Question: I have following three sets of integers like the following:
'''
set0 = {1} //this will always be a singleton set.
set1 = {2, 3, 4, 5}
set2 = {6, 7}
'''
I have a graph that has edges which are either from set1 to set2 OR set2 to set3, thus forming a clear tree-like hierarchy of vertices.
'''
Set0 -- Set1 -- Set2
'''
To display this tree-like graph I created a 'DelegateForest' and 'TreeLayout'
'''
package Test;
import java.util.HashSet;
import java.util.Set;
import javax.swing.JFrame;
import javax.swing.JPanel;
import edu.uci.ics.jung.algorithms.layout.Layout;
import edu.uci.ics.jung.algorithms.layout.TreeLayout;
import edu.uci.ics.jung.graph.DelegateForest;
import edu.uci.ics.jung.graph.Forest;
import edu.uci.ics.jung.graph.Graph;
import edu.uci.ics.jung.visualization.VisualizationViewer;
import edu.uci.ics.jung.visualization.decorators.ToStringLabeller;
class Main{
public static void main(String[] args){
Set<Integer> set0 = new HashSet<Integer>();
Set<Integer> set1 = new HashSet<Integer>();
Set<Integer> set2 = new HashSet<Integer>();
set0.add(1);
set1.add(2);
set1.add(3);
set1.add(4);
set1.add(5);
set2.add(6);
set2.add(7);
JFrame frame = new JFrame();
frame.add(createGraphPanel(set0, set1, set2));
frame.pack();
frame.setVisible(true);
}
private static JPanel createGraphPanel( Set<Integer> setZero, Set<Integer> firstSet, Set<Integer> secondSet) {
// create a graph
Graph<Integer, String> graph = new DelegateForest<Integer, String>();
Integer vertex1 = setZero.iterator().next();
for (Integer i : firstSet) {
graph.addEdge(vertex1+"-"+i, vertex1, i);
}
Layout<Integer, String> layout = new TreeLayout<Integer, String>((Forest<Integer, String>) graph);
VisualizationViewer<Integer, String> vv = new VisualizationViewer<Integer,String>(layout);
vv.getRenderContext().setVertexLabelTransformer(
new ToStringLabeller<Integer>());
return vv;
}
}
'''
However, the graph that I got (currently, just containing set1 and set2) looks like this

I would like to do a couple of things to this graph:
1. Instead of the nodes flowing from top to bottom, I would like them to flow form left to right. (Something like rotating it by 90 degrees)
2. Currently, the layout algorithm makes sure that there is no overlap, which spreads the nodes for set2 in a linear fashion. If the set2 is huge it would go beyond the bounds of the panel. I don't mind overlap and would like these nodes to appear close together as a cluster with partial overlaps allowed.
How can I achieve the two requirements?
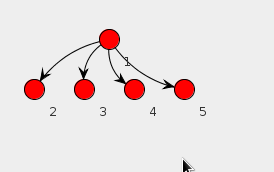
Answer: I've extended the TreeLayout class and swapped all the x / y variables. This should display the tree horizontally. However, you'll have to add your own code to prevent the vertices from being placed in a line (perhaps use a bounding box and start at the top once you go past it).
'''
public class HorizontalOverlappingTreeLayout<V, E> extends TreeLayout<V, E> {
public static void main(String[] args) {
Set<Integer> set0 = new HashSet<Integer>();
Set<Integer> set1 = new HashSet<Integer>();
Set<Integer> set2 = new HashSet<Integer>();
set0.add(1);
set1.add(2);
set1.add(3);
set1.add(4);
set1.add(5);
set2.add(6);
set2.add(7);
JPanel panel = new JPanel();
Graph<Integer, String> graph = new DelegateForest<Integer, String>();
Integer vertex1 = set0.iterator().next();
for (Integer i : set1) {
graph.addEdge(vertex1 + "-" + i, vertex1, i);
}
Layout<Integer, String> layout = new HorizontalOverlappingTreeLayout<Integer, String>(
(Forest<Integer, String>) graph);
VisualizationViewer<Integer, String> vv = new VisualizationViewer<Integer, String>(layout);
vv.getRenderContext().setVertexLabelTransformer(new ToStringLabeller<Integer>());
panel.add(vv);
JFrame frame = new JFrame();
frame.add(panel);
frame.pack();
frame.setVisible(true);
}
public HorizontalOverlappingTreeLayout(Forest<V, E> g) {
super(g);
}
@Override
protected void buildTree() {
this.m_currentPoint = new Point(0, 20);
Collection<V> roots = TreeUtils.getRoots(graph);
if (roots.size() > 0 && graph != null) {
calculateDimensionY(roots);
for (V v : roots) {
calculateDimensionY(v);
m_currentPoint.y += this.basePositions.get(v) / 2 + this.distY;
buildTree(v, this.m_currentPoint.y);
}
}
// TODO: removed code here
}
@Override
protected void buildTree(V v, int y) {
if (!alreadyDone.contains(v)) {
alreadyDone.add(v);
// go one level further down
this.m_currentPoint.x += this.distX;
this.m_currentPoint.y = y;
this.setCurrentPositionFor(v);
int sizeYofCurrent = basePositions.get(v);
int lastY = y - sizeYofCurrent / 2;
int sizeYofChild;
int startYofChild;
for (V element : graph.getSuccessors(v)) {
sizeYofChild = this.basePositions.get(element);
startYofChild = lastY + sizeYofChild / 2;
buildTree(element, startYofChild);
lastY = lastY + sizeYofChild + distY;
}
this.m_currentPoint.x -= this.distX;
}
}
private int calculateDimensionY(V v) {
int size = 0;
int childrenNum = graph.getSuccessors(v).size();
if (childrenNum != 0) {
for (V element : graph.getSuccessors(v)) {
size += calculateDimensionY(element) + distY;
}
}
size = Math.max(0, size - distY);
basePositions.put(v, size);
return size;
}
private int calculateDimensionY(Collection<V> roots) {
int size = 0;
for (V v : roots) {
int childrenNum = graph.getSuccessors(v).size();
if (childrenNum != 0) {
for (V element : graph.getSuccessors(v)) {
size += calculateDimensionY(element) + distY;
}
}
size = Math.max(0, size - distY);
basePositions.put(v, size);
}
return size;
}
}
'''